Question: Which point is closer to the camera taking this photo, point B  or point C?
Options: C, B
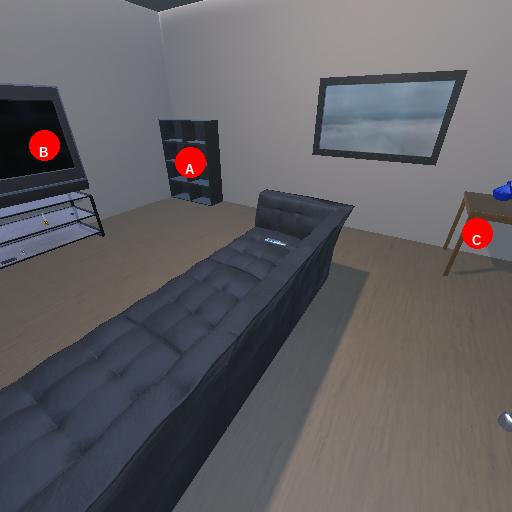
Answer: C